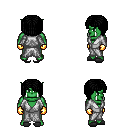
a pixel art fantasy rpg character, male body template, orc, green skin, white robe, teal pants, black pageboy hairstyle, gold gloves, gray slippers, four views (front, back, left, right), 2x2 character sprite sheet, small pixel art, hard edges, no anti-aliasing